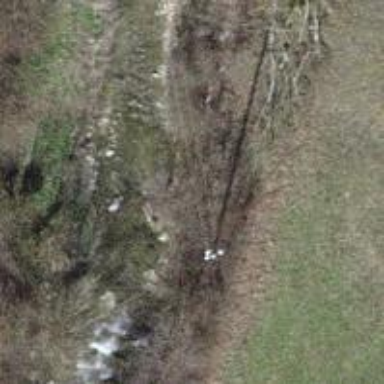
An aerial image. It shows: Power pole.